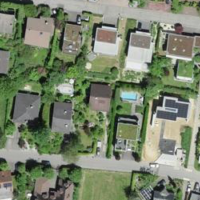
EUNIS habitat code: 55
Species observed at this site:
Anthyllis vulneraria